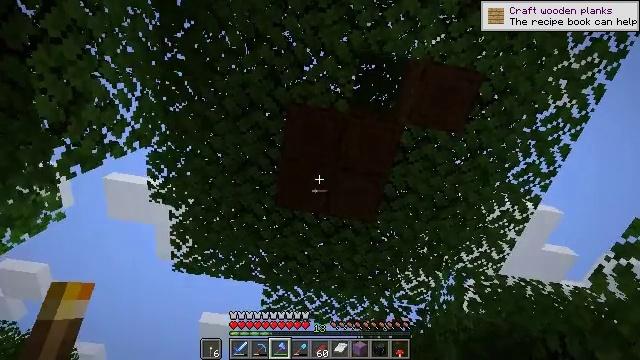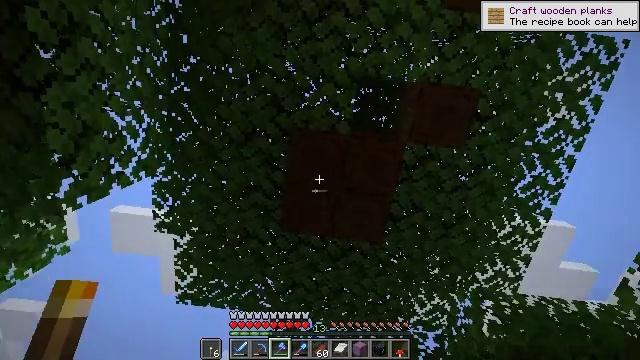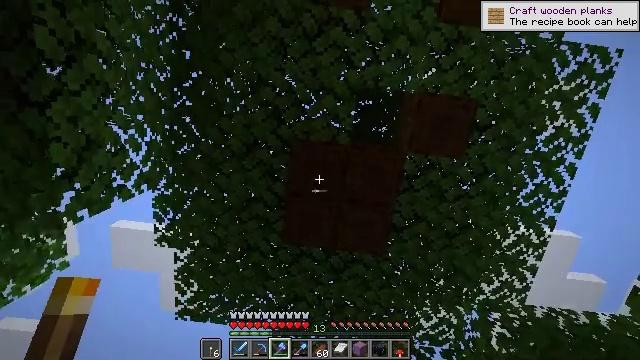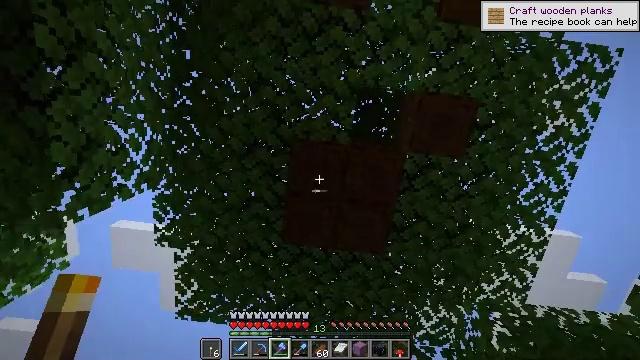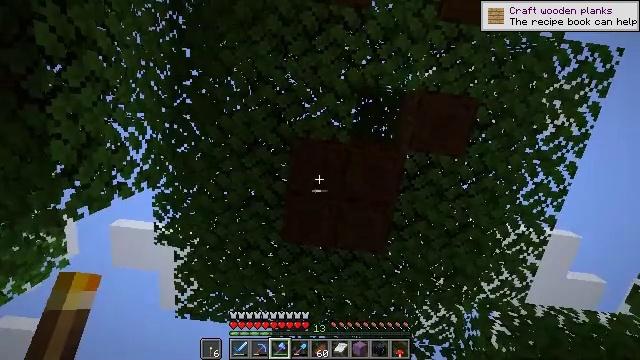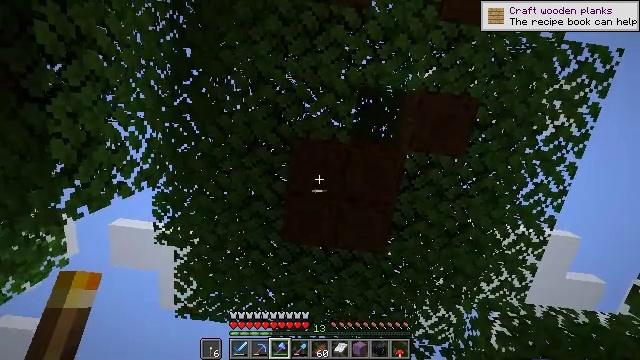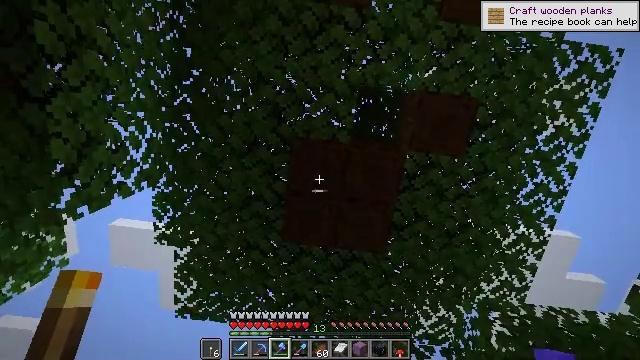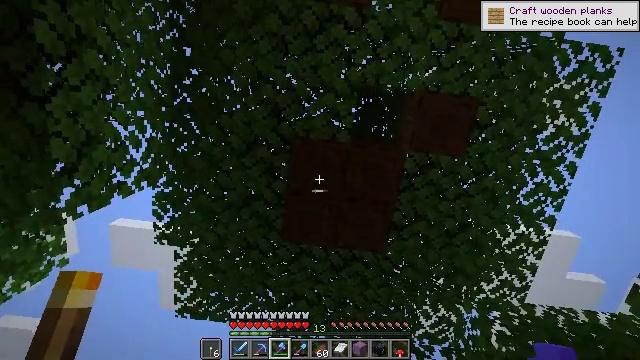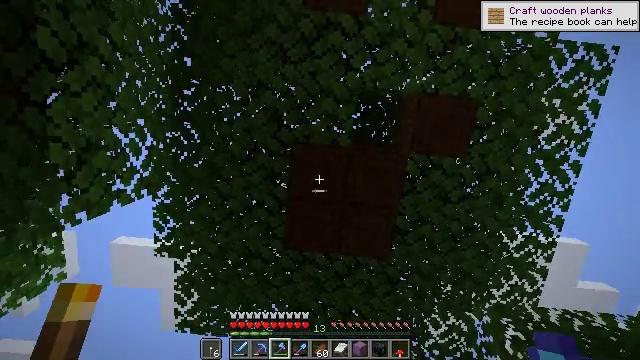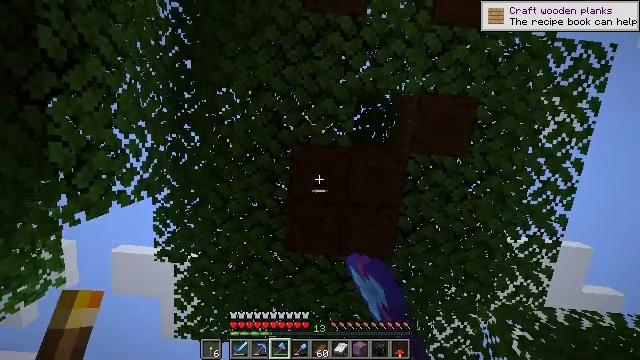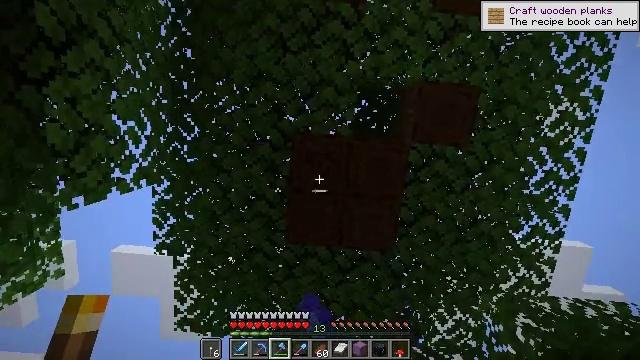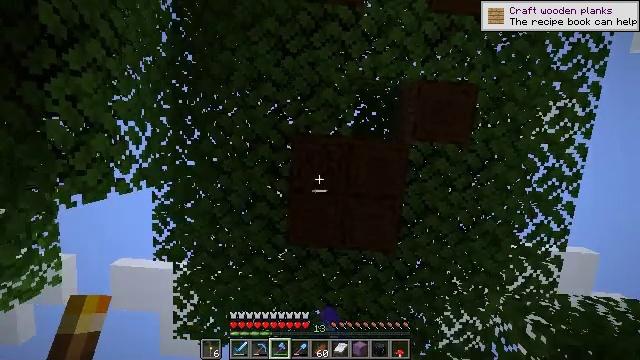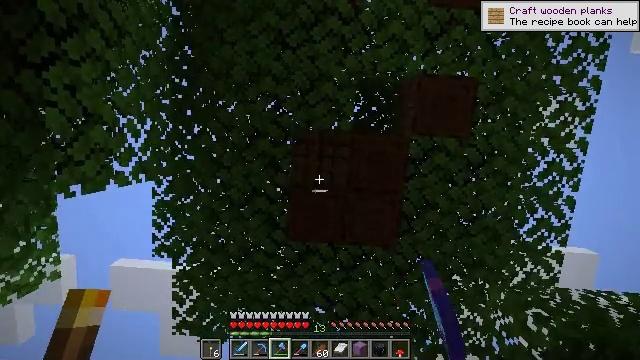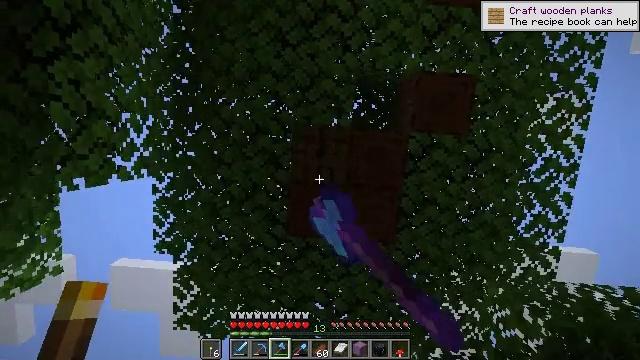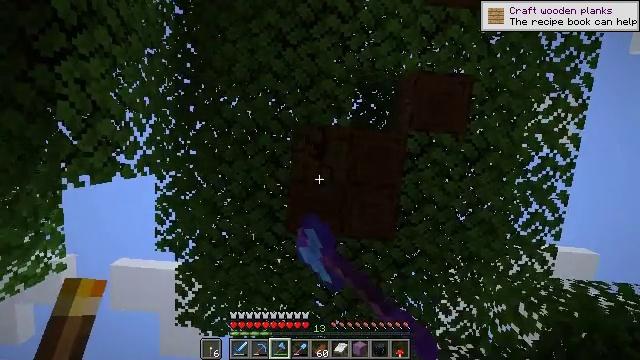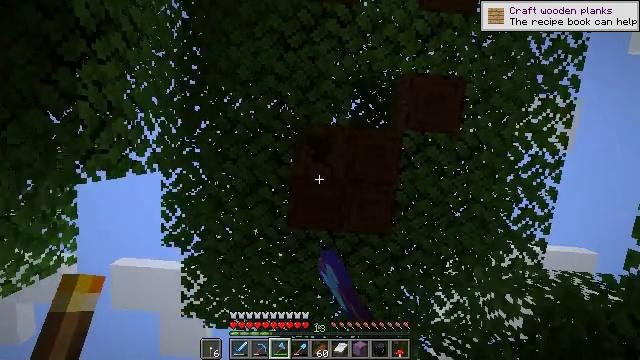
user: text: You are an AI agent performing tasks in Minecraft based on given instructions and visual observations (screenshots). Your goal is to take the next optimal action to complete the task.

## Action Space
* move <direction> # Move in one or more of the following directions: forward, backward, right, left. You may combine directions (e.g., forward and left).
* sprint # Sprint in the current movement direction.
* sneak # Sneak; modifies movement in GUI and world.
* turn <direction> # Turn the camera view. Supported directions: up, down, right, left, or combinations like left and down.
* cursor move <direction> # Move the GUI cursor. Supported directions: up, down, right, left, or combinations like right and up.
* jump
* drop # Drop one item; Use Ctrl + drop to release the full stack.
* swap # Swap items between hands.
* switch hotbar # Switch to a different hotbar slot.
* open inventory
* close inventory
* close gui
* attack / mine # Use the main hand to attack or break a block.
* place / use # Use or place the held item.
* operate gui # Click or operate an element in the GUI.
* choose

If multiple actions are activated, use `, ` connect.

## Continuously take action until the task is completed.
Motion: motion action
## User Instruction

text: Gather dark oak log for crafting.
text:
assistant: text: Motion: turn left and up, attack / mine
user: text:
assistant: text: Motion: turn up, attack / mine
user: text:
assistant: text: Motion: attack / mine
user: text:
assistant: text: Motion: attack / mine
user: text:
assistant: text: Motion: attack / mine
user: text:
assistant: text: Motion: attack / mine
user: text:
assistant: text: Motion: move forward, attack / mine
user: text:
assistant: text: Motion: move forward, turn left and up, attack / mine
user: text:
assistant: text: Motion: move forward, turn up, attack / mine
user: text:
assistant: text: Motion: move forward, attack / mine
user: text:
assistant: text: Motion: turn up, attack / mine
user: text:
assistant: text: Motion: attack / mine
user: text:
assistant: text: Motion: attack / mine
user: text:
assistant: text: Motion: attack / mine
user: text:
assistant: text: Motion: attack / mine
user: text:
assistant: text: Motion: turn up, attack / mine
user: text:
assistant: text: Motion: turn up